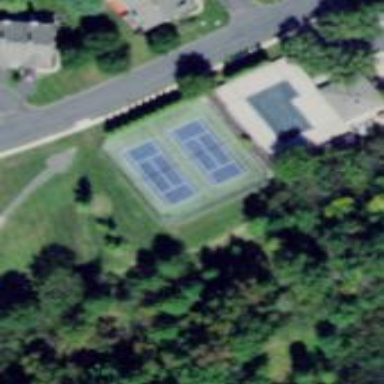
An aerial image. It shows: Tennis court on pitch.